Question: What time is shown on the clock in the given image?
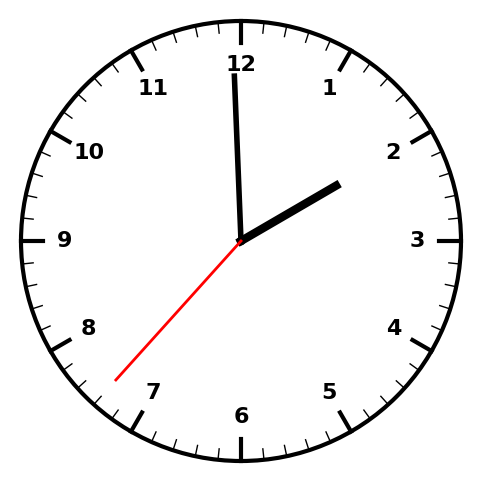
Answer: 01:59:37